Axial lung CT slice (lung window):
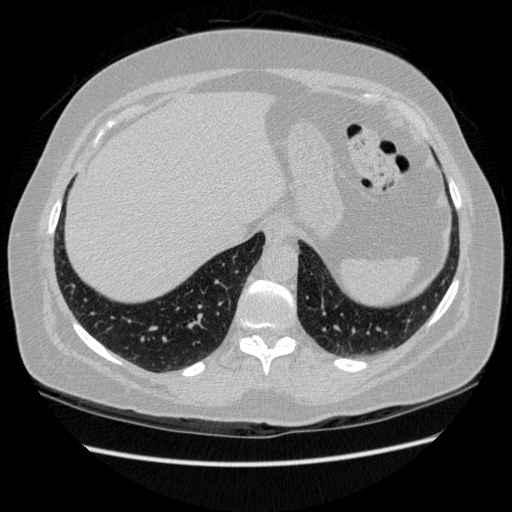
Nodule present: no